Aerial crown-view tile of a tropical tree (Barro Colorado Island, Panama), acquired 20240918:
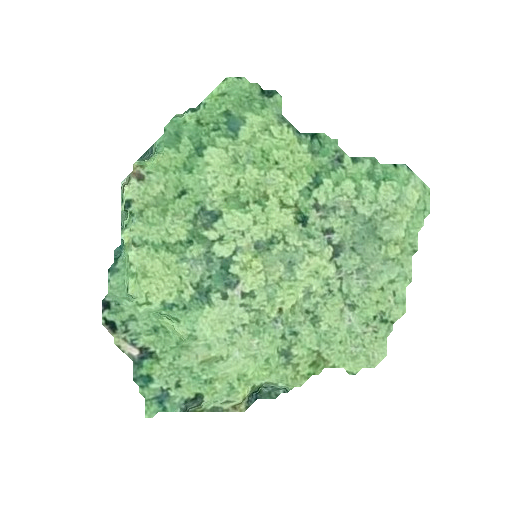
Species: Tabernaemontana arborea
GBIF accepted scientific name: Tabernaemontana arborea
Crown area: 118.993 m²